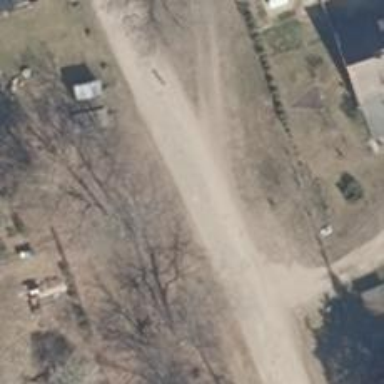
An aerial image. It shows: Residential road with gravel surface of grade 3 tracktype.